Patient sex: M
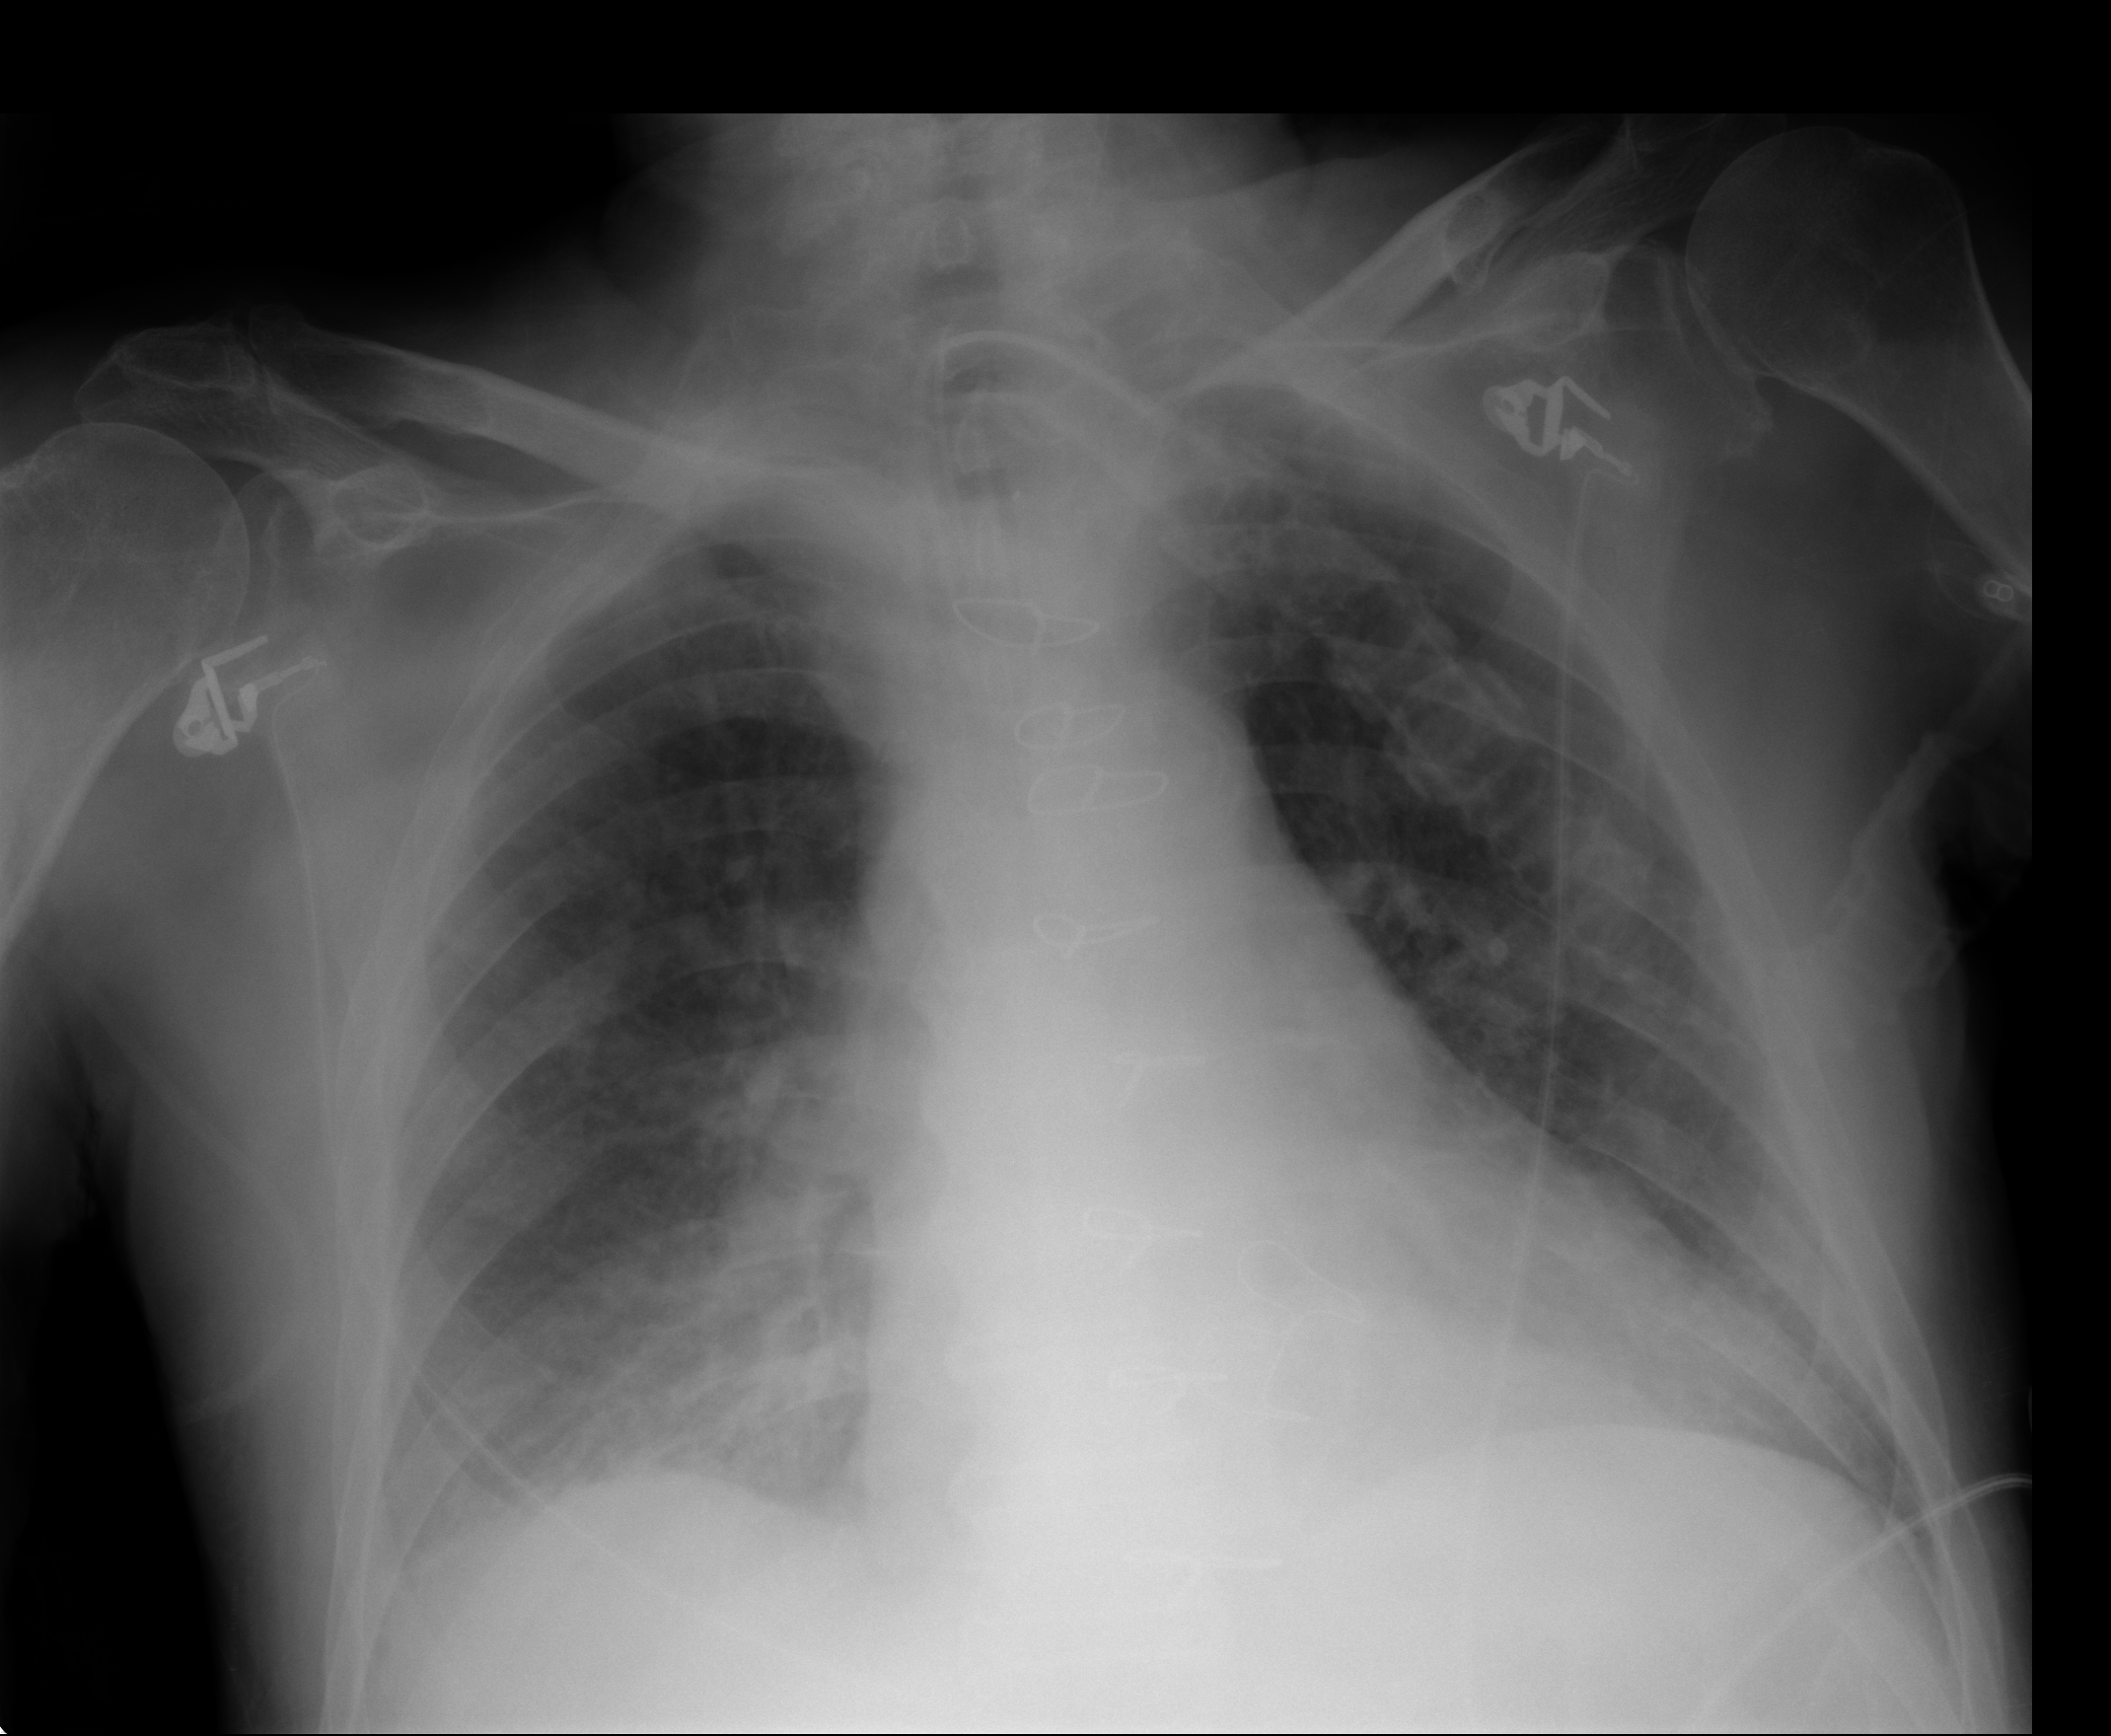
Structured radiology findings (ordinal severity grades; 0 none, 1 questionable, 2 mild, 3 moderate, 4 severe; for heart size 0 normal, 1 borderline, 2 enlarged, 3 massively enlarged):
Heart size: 2
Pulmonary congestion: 0
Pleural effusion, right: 1
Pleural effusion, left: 0
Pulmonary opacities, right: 2
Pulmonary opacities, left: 0
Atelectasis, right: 2
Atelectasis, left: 0